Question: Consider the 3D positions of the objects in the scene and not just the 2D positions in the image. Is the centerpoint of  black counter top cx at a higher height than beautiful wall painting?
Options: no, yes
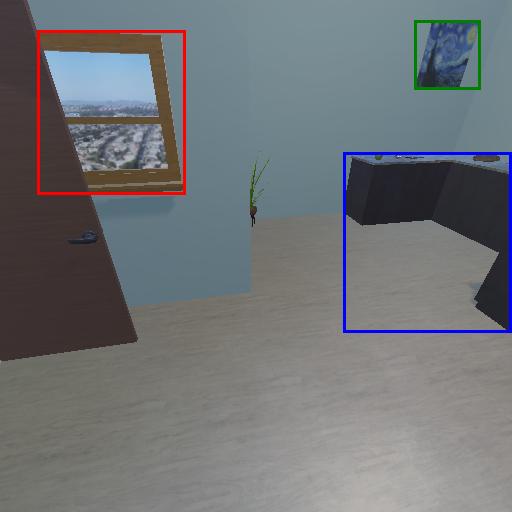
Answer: no